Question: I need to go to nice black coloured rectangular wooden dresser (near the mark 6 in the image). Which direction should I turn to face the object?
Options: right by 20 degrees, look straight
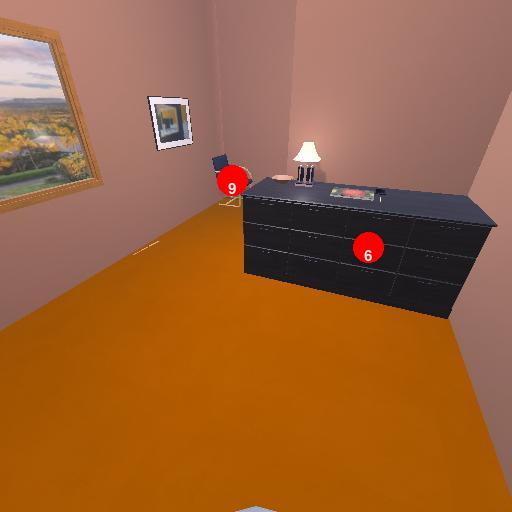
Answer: right by 20 degrees